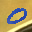
Label: 0